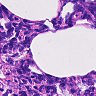
Metastatic tissue present: no